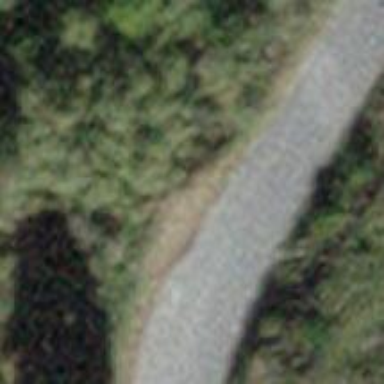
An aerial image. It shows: Unclassified asphalt road suitable for downhill skiing.